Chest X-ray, PA view. Patient: 57 years old, sex M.
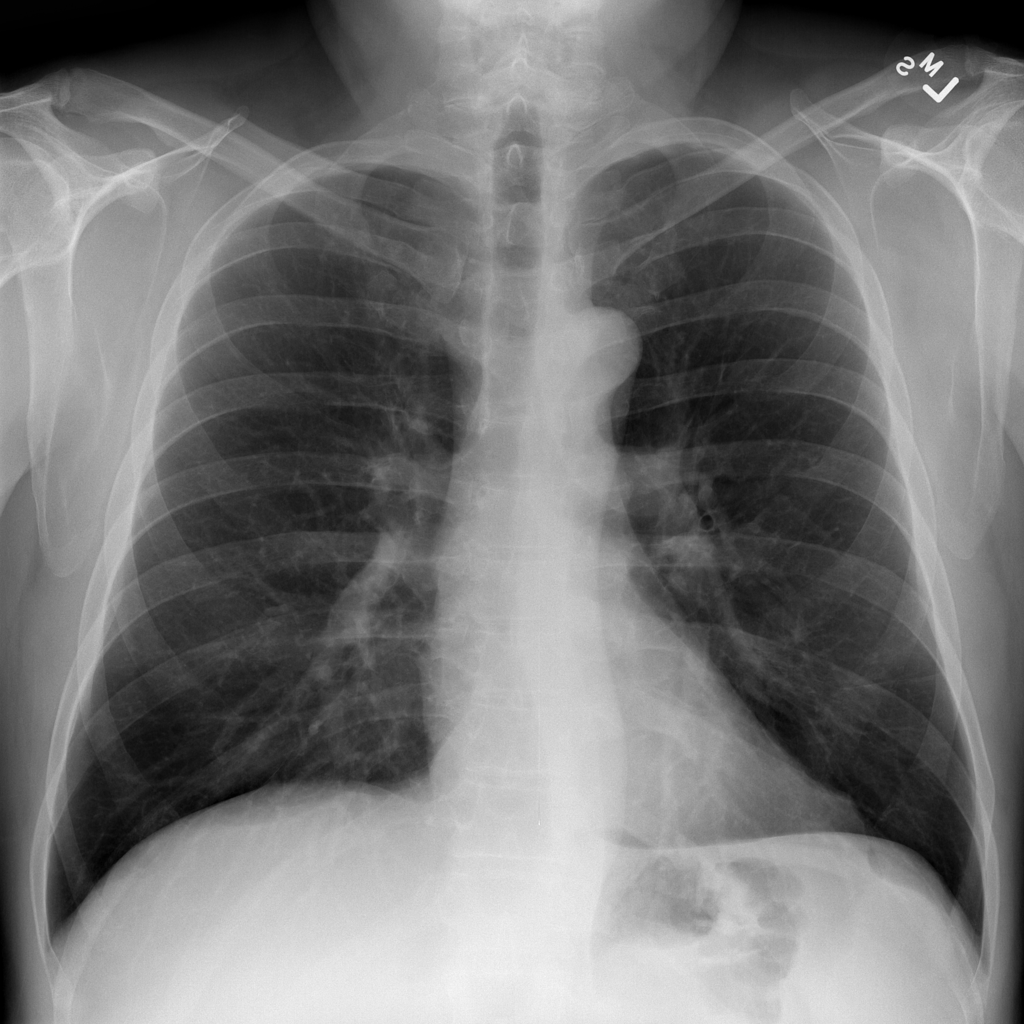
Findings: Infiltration